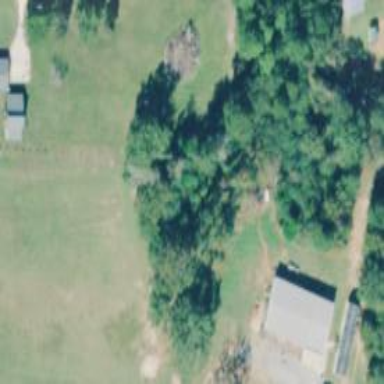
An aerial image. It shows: Disc golf tee area.